Question: I have a stupid question:
I have a black circle on white background, something like:

I have a code in Matlab that gets an image with a black circle and returns the number of pixels in the circle.
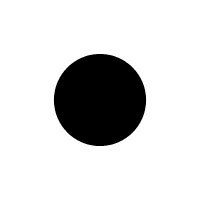
Answer: The short answer is:
That depends on many factors related to the camera and the images that you take:
1. Focal length of the cameras, and other optics parameters. Consider a fish-eye lens to understand my point.
2. Distance of the circle from the camera. Obviously, closer objects appear larger.
3. What the camera does with the pixels from the sensor. For example, 5MP cameras that works in a down-scaled regime, outputting 3MP instead.